Question: Apple commonly places '+'/'-' buttons below tables ('NSTableView'), e.g. in the System Preferences for Network or User & Groups. See image below:

How can I place identical buttons below my tables directly in Interface Builder without manipulating any interface elements in my code or subclassing any element classes?
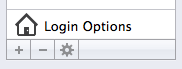
Answer: If the table has a fixed width, the easiest way is to just use a segmented control 'NSSegmentedControl'. First add it to your view or window:

Change its Style to 'Small Square', the Mode to 'Select None' and increase the number of Segments to '4' (or keep it at '3' if you only need '+' and '-'):

The +, - and other buttons are predefined images of the AppKit framework ('NSAddTemplate' and 'NSRemoveTemplate') and directly available in Interface Builder. E.g. you could setup the first three segments as follows:

For demonstration purposes I made the '-' segment disabled. Unlike most other buttons, disabling a segment of a segmented control only dims the image/text, it does not change the button background. Only disabling the whole segmented control changes the background (and of course disables all segments).
Of course, the last segment should always be disabled, otherwise it would be clickable and change its background when being clicked. As it contains no image or text, it still looks the same after it has been disabled.
Switch to the size setup and uncheck the 'Fixed' checkbox for all segments, except for the last one, make sure it is checked for the last one:

Unchecking 'Fixed' makes the segment width dynamic, that means it will always match the minimum width required for the content.
Finally place the control directly below the table and resize it to match the table width. Here's the result:

Almost perfect, don't you think?
Things get more difficulty if the table width is dynamic (e.g. the table resizes together with the window resizing). A segmented control doesn't support autoresizing, that means you would have to programmatically change the width of its last segment each time the table is resized. Of course, that is not too hard to do and requires only little code but there is one alternative solution that requires no single line of code.
Decrease the number of segments by one and replace the last segment with a gradient button (NSButton) without title:

Its background looks exactly the same as a segmented control, yet it does support autoresizing to always match the size of the table. There is just one problem: It is clickable and this time disabling it doesn't work as this would change the background. Instead just change its Type to 'Momentary Change' (which means the app wants to control the UI change itself when the button is clicked):

And after the button has been placed correctly and made resizable, the result looks as good as before but this time the table can be resizable and the buttons on the bottom will always fit perfectly.